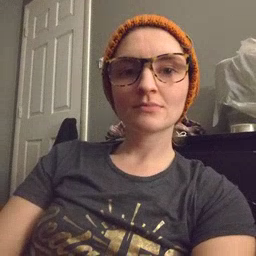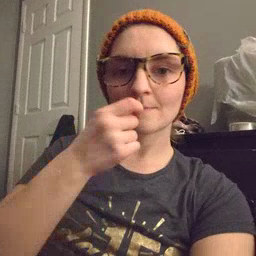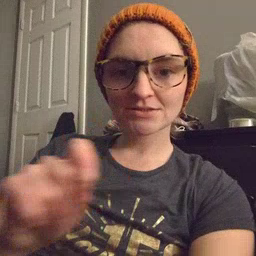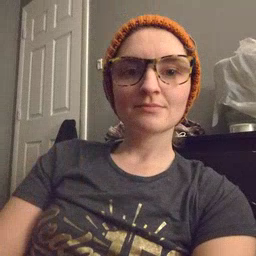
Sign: pen